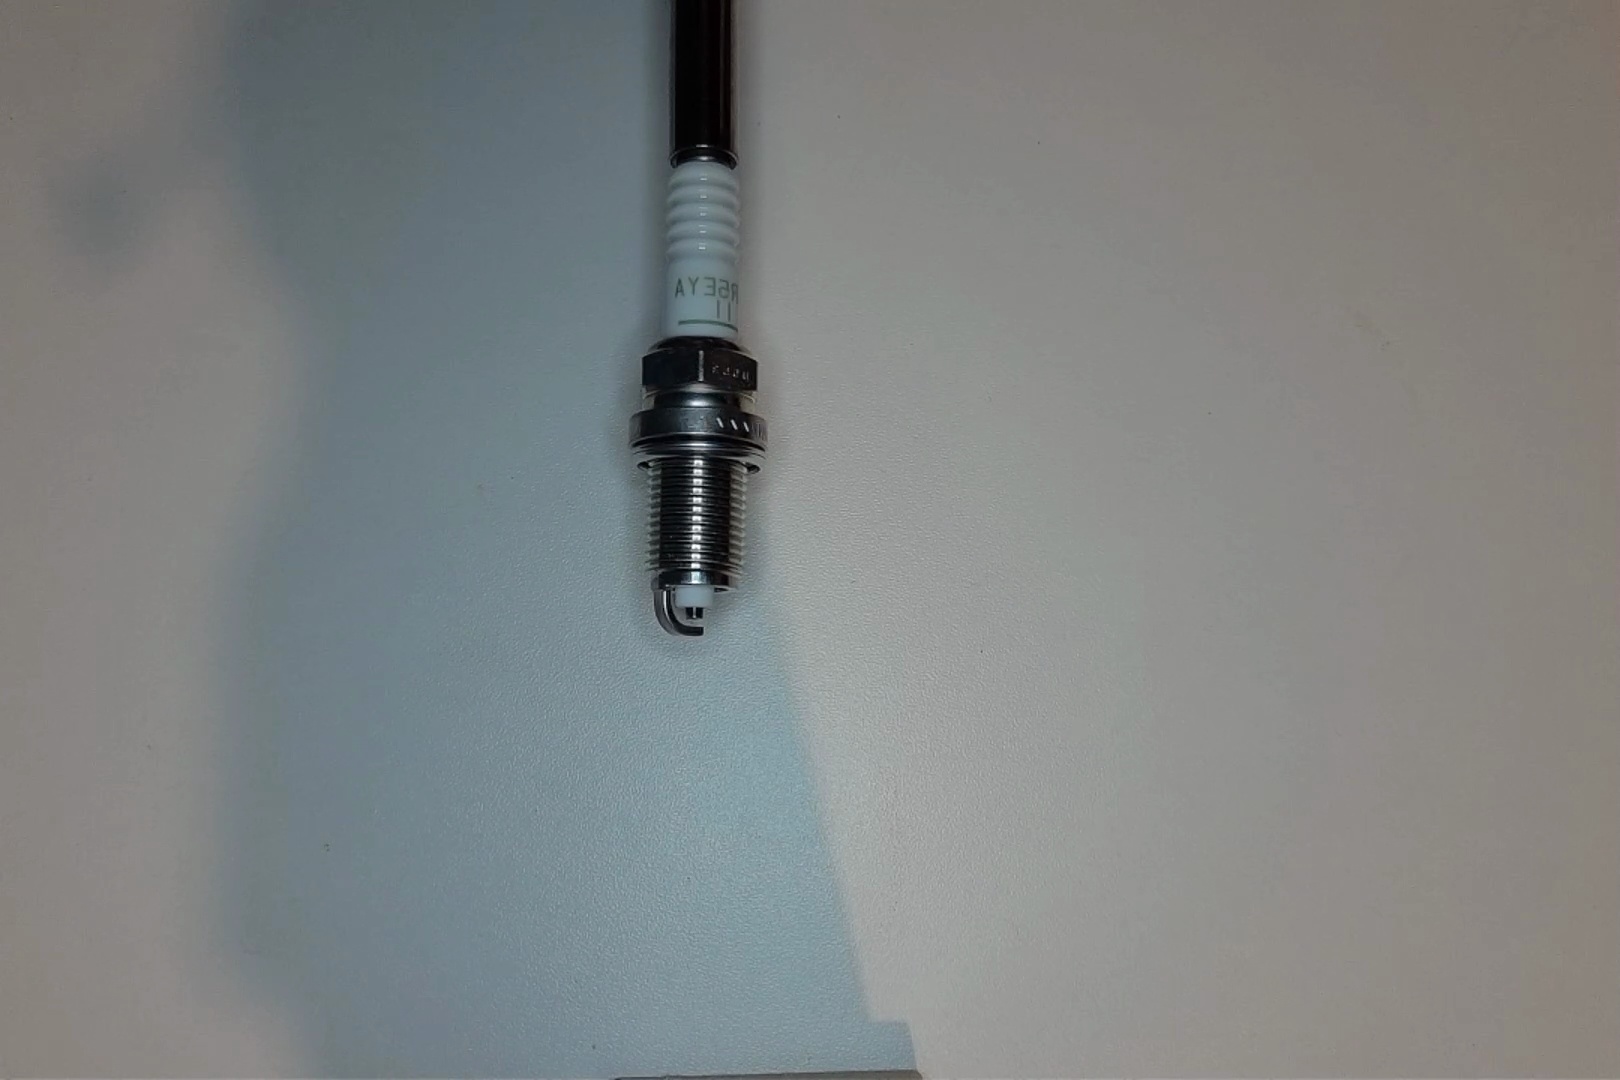
Label: no anomaly